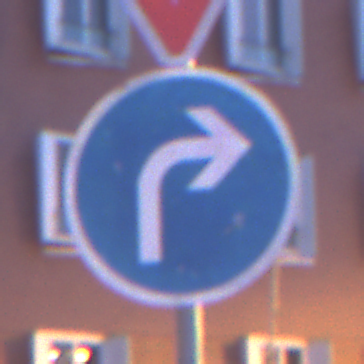
Verkehrszeichen: VorgeschriebeneFahrtrichtungRechts
Zusatzzeichen oben: VorfahrtGewaehren
Umgebung: Outdoor, Urban
Tageszeit: Night
Wetter: PartlyCloudy
Licht: Artificial
Jahreszeit: NotSpecified
Kontrast: HighContrast